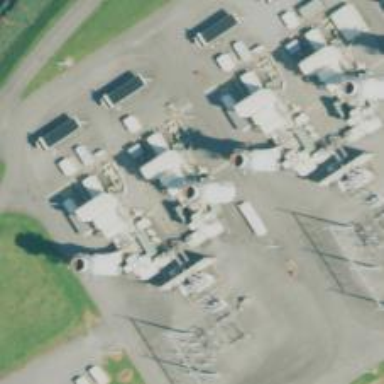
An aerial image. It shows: Gas turbine generator is in use.